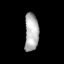
Tissue: lung
Cell type: Epithelial cells
Senescence score: 0.1622
Nuclear area (px): 519
Mean DAPI intensity: 177.004